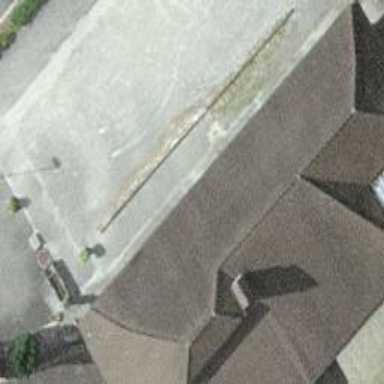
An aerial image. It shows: Building with hipped roof.